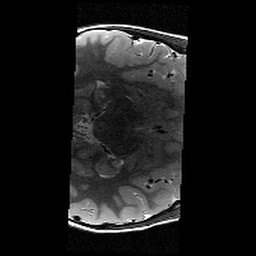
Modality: T2w
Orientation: axial
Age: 9
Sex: female
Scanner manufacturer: siemens
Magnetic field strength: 3 T
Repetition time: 9.23 s
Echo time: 0.067 s